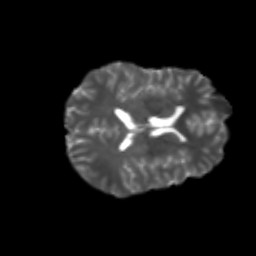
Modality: T2w
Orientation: axial
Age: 24
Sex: male
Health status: healthy
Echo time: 0.074 s